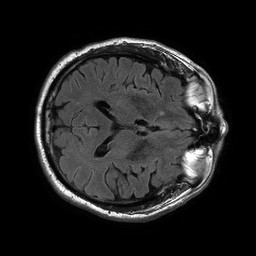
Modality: FLAIR
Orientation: axial
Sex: male
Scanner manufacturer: philips
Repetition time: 11 s
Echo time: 0.125 s